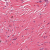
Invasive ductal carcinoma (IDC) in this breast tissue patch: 0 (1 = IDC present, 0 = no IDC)